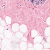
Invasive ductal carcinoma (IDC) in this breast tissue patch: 0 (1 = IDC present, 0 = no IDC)